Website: macys
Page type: billing-address
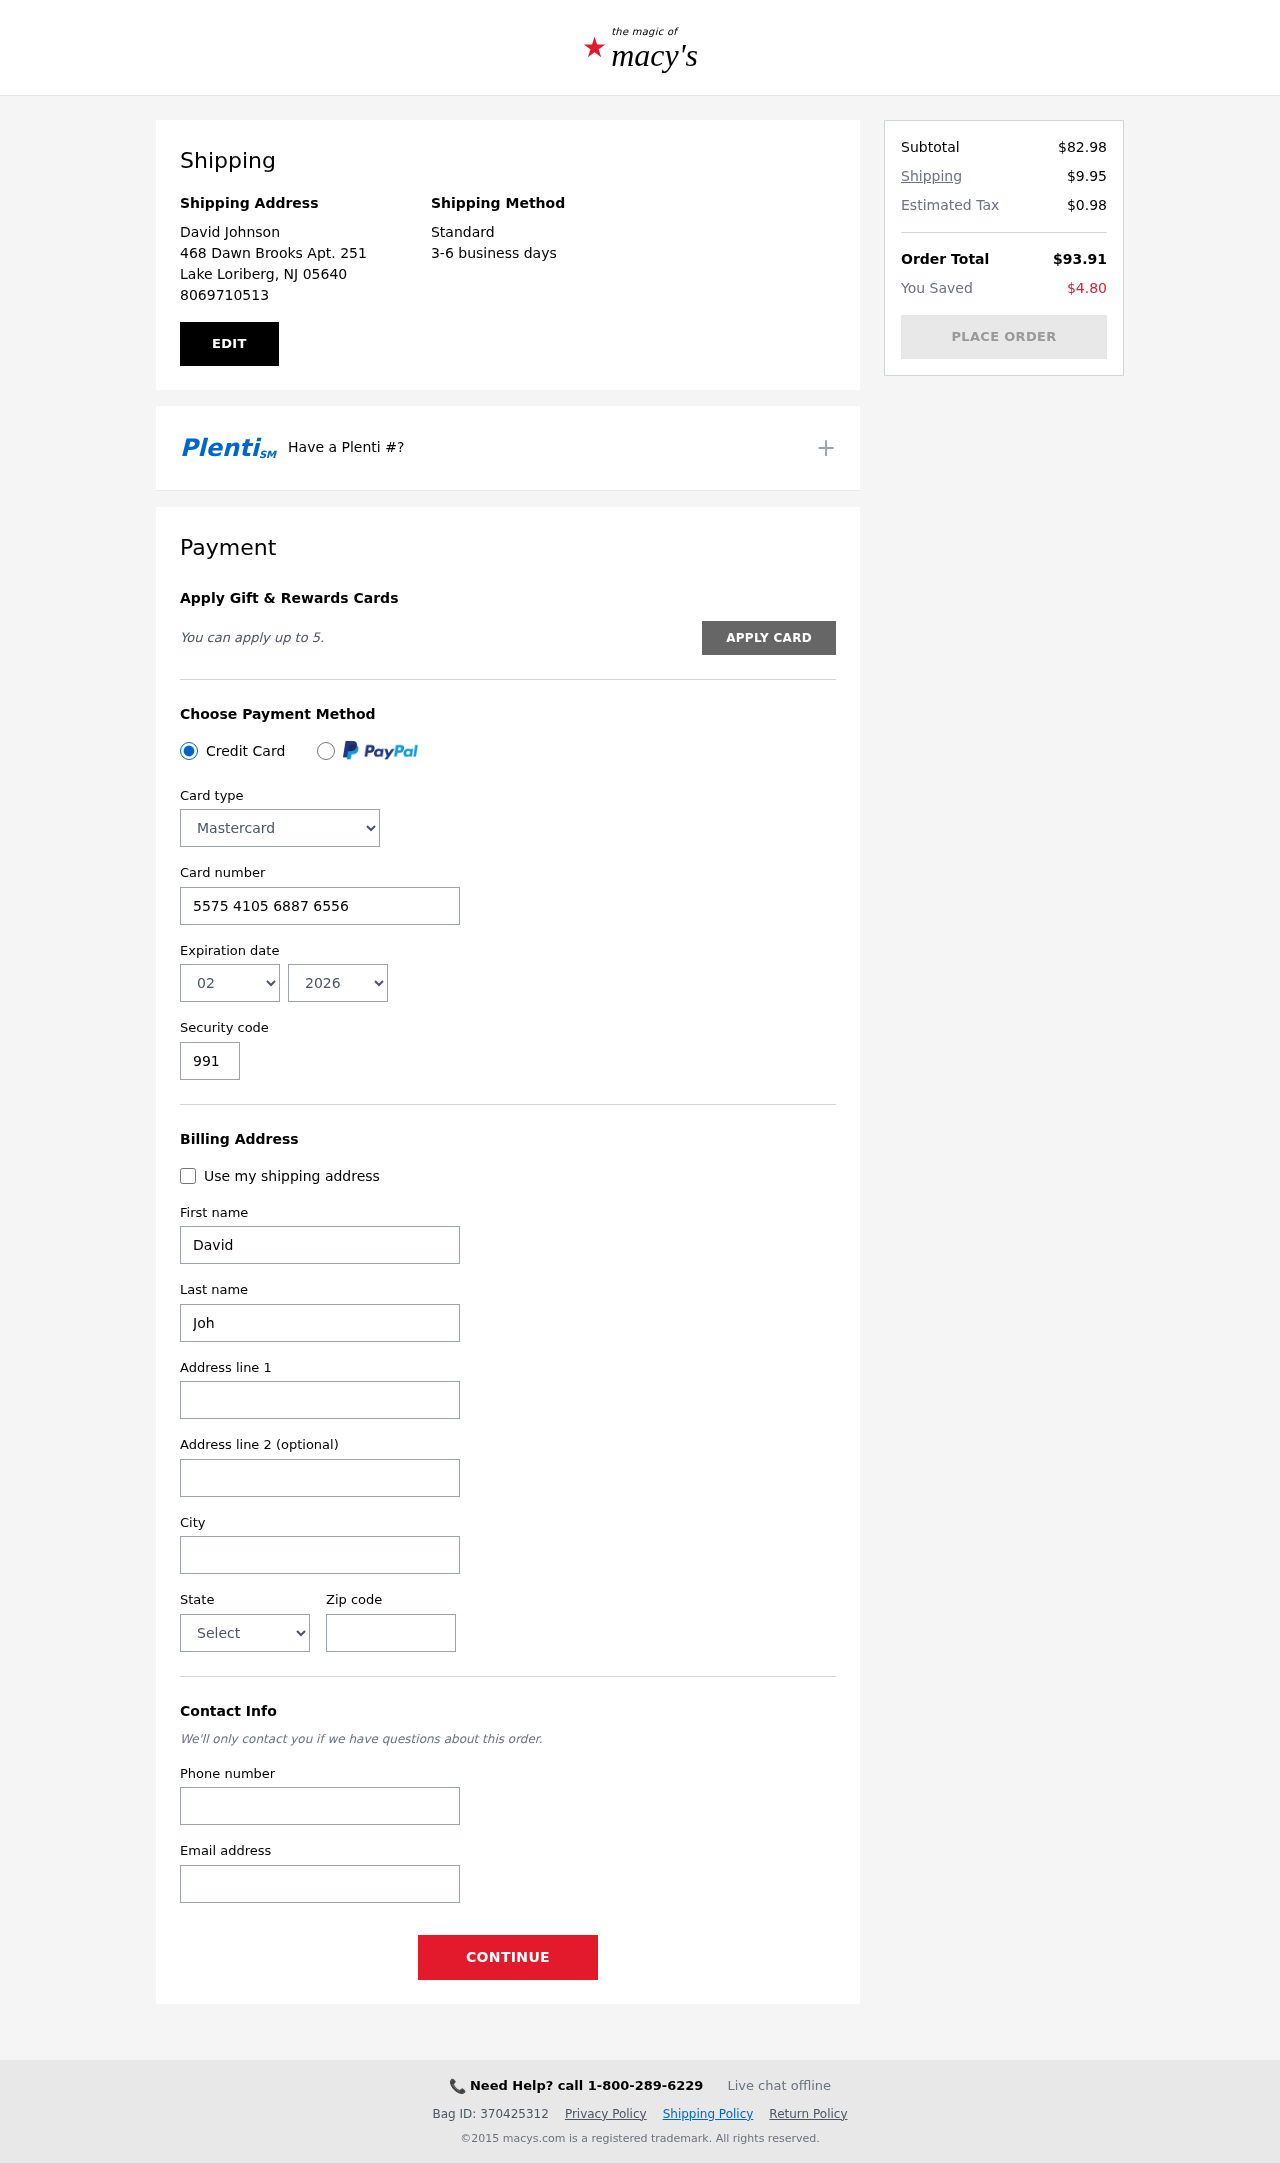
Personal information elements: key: PII_CARD_CVV
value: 991
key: PII_CARD_EXPIRY_MONTH
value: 02
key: PII_CARD_EXPIRY_YEAR
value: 26
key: PII_CARD_NUMBER
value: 5575 4105 6887 6556
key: PII_CARD_TYPE
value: Mastercard
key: PII_CITY
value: Lake Loriberg
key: PII_CITY_STATE_ZIP
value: Lake Loriberg, NJ 05640
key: PII_EMAIL
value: david.johnson@gmail.com
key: PII_FIRSTNAME
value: David
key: PII_FULLNAME
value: David Johnson
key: PII_LASTNAME
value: Johnson
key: PII_PHONE
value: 8069710513
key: PII_POSTCODE
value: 05640
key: PII_STATE
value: New Jersey
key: PII_STREET
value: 468 Dawn Brooks Apt. 251
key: PII_STREET2
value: Apt. 614
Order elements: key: ORDER_SUBTOTAL
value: $82.98
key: ORDER_SHIPPING_COST
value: $9.95
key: ORDER_TAX
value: $0.98
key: ORDER_TOTAL
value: $93.91
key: ORDER_SAVINGS
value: $4.80